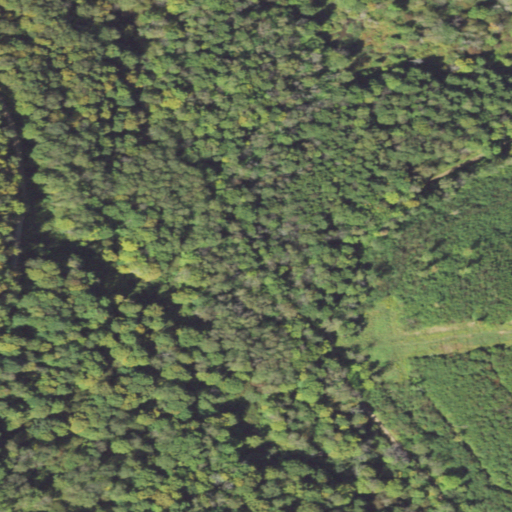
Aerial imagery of valley in Pennsylvania named Saltlog Hollow containing deciduous forest, mixed forest, evergreen forest, open development, and woody wetlands